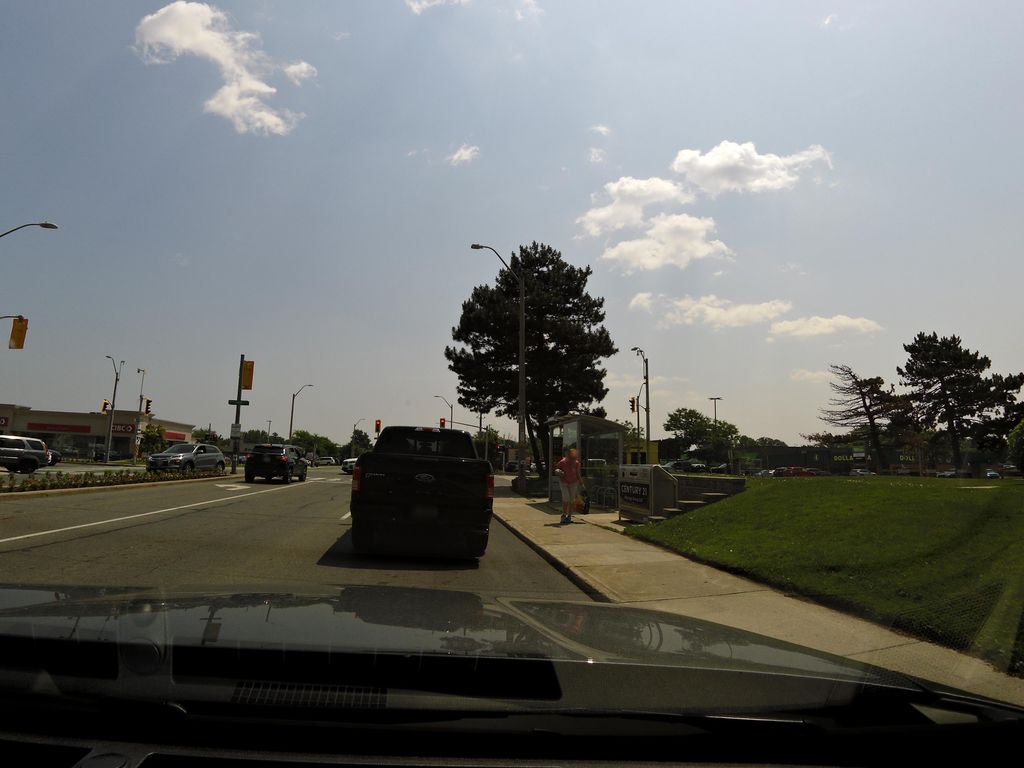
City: hamilton